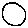
Label: circle